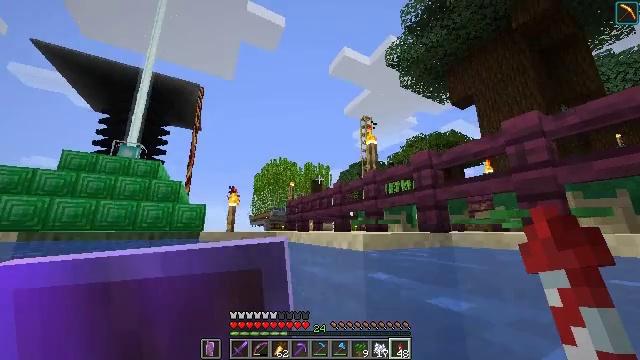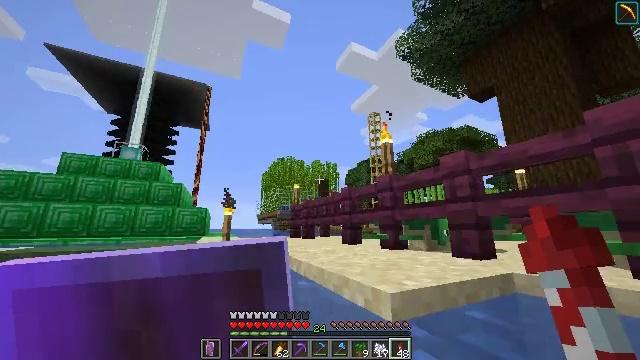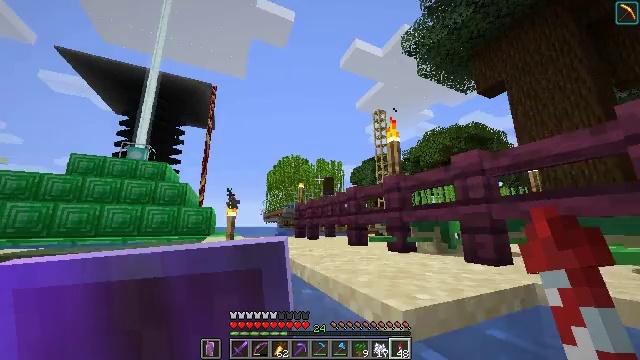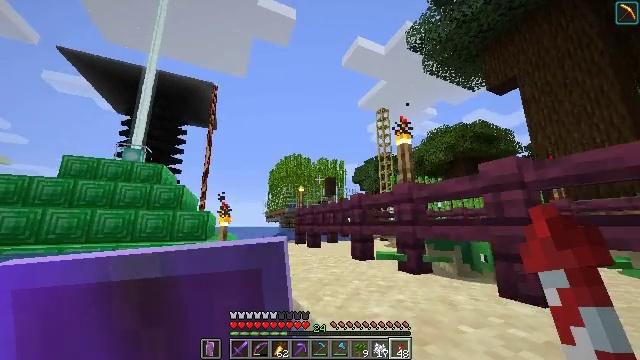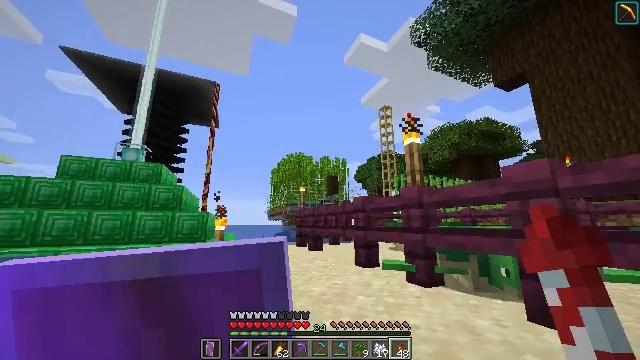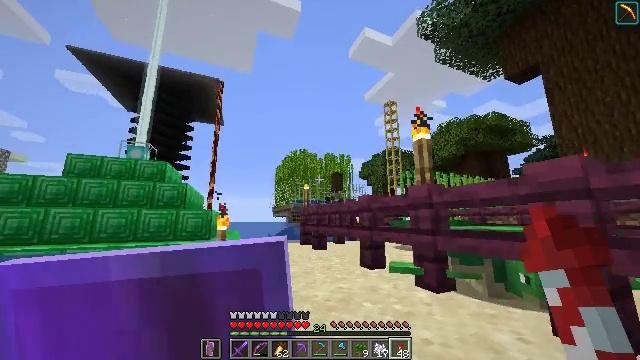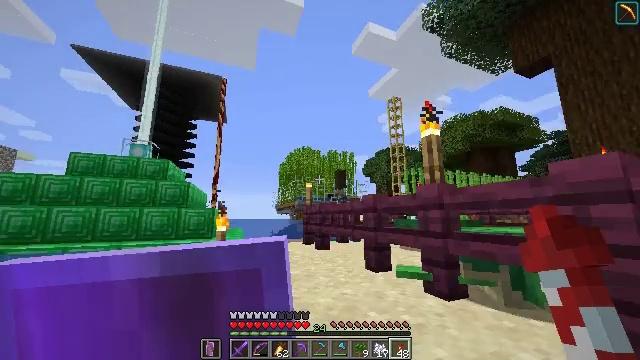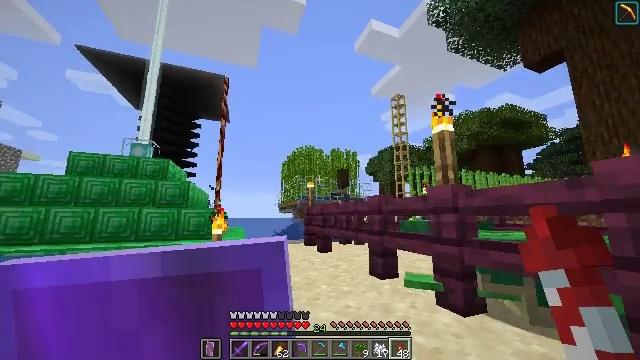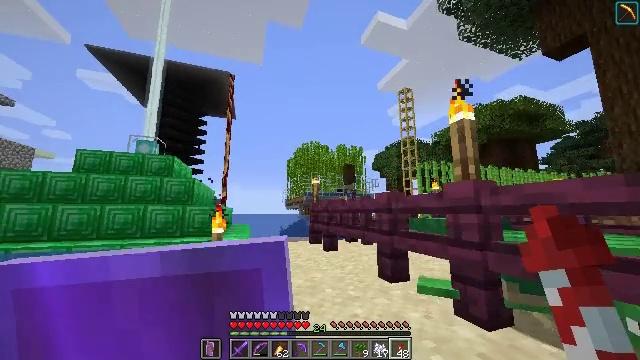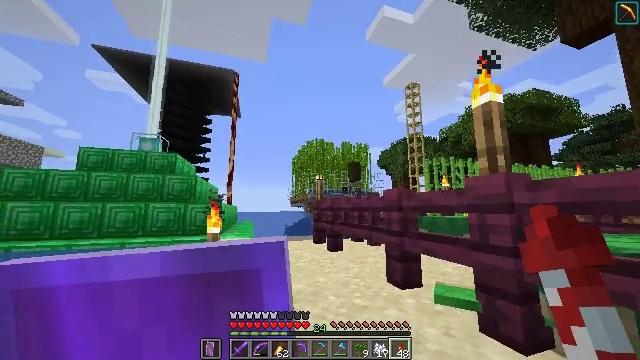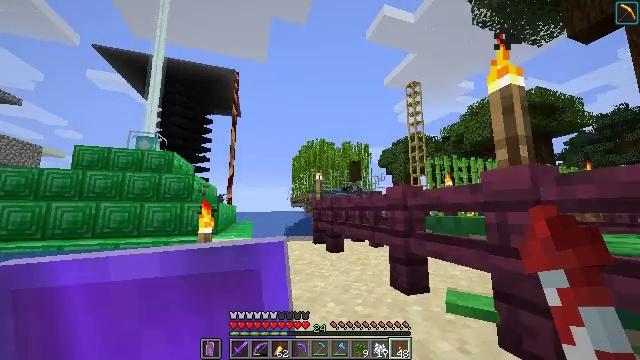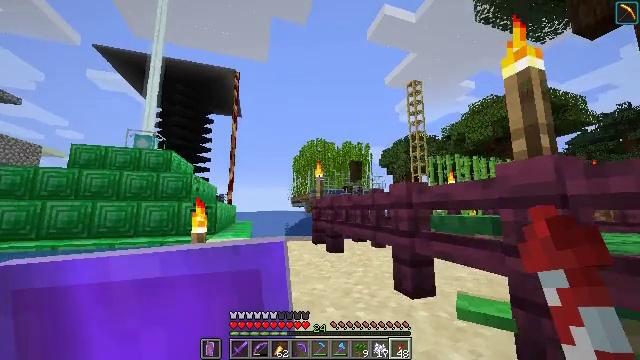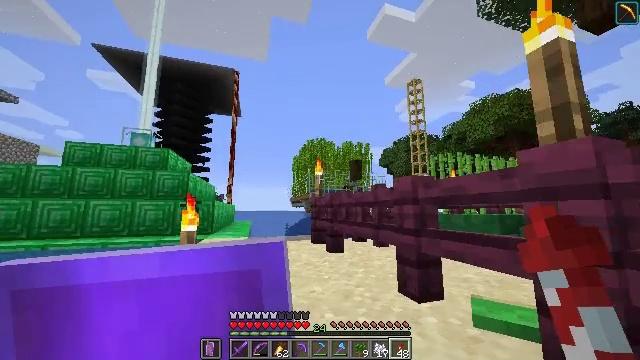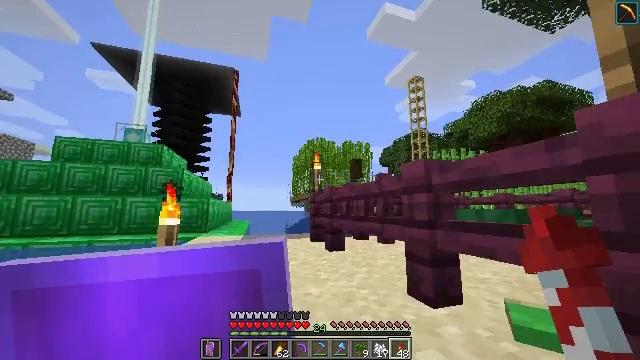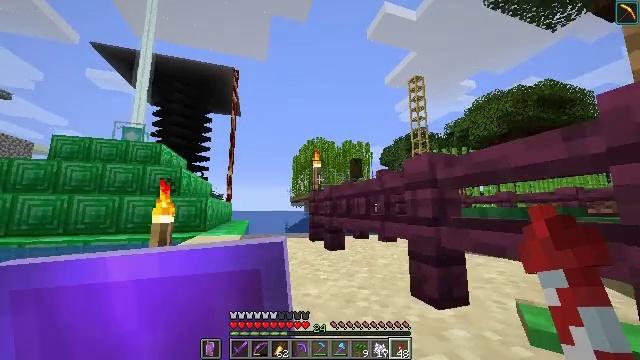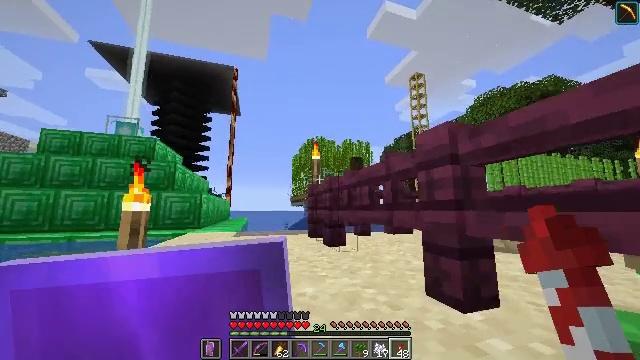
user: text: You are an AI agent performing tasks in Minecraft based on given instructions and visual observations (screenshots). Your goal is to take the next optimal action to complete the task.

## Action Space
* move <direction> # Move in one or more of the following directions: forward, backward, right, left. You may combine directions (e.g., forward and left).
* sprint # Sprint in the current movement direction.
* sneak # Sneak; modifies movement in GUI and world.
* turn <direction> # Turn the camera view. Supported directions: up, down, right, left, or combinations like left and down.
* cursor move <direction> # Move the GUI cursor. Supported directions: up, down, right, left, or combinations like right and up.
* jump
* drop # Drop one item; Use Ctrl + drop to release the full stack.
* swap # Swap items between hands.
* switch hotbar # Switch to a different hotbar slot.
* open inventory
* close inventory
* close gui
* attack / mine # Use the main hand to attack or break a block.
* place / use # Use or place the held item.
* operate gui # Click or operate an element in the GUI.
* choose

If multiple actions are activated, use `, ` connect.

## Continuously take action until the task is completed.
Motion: motion action
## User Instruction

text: Harvest dark oak log for resources.
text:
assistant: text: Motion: move forward, sprint, turn left, jump
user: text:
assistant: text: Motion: move forward, sprint, turn left, jump
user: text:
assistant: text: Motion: move forward, sprint, jump
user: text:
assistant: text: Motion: move forward, sprint, jump
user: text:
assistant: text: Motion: move forward, sprint, turn left, jump
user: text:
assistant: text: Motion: move forward, sprint, jump
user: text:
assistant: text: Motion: move forward, sprint, jump
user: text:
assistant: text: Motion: move forward, sprint, turn left and down, jump
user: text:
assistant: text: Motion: move forward, sprint, turn left, jump
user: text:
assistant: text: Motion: move forward, jump
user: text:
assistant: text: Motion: move forward
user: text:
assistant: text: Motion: move forward
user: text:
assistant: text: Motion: move forward
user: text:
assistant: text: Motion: move forward
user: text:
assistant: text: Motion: move forward
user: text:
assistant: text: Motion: move forward
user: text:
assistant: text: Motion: move forward
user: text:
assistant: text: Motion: move forward
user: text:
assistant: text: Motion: move forward
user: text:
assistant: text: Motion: move forward
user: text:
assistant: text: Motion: move forward
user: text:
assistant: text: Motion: move forward
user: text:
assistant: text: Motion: move forward
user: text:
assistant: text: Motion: move forward
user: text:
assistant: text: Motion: move forward
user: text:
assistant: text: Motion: move forward
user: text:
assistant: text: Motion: move forward
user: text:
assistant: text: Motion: move forward
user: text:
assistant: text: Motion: move forward
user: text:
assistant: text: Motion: move forward